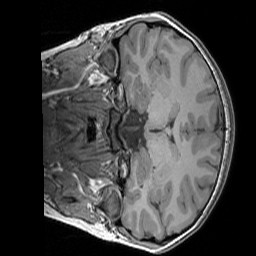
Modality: T1w
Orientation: coronal
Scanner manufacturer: siemens
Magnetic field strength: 3 T
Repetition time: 1.83 s
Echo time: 0.00303 s